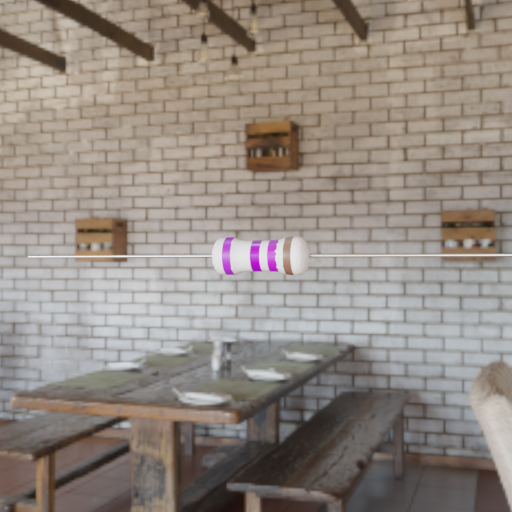
Resistor colour bands (in order): violet, violet, violet, brown